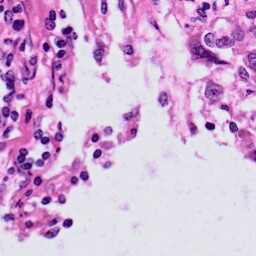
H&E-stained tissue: Skin